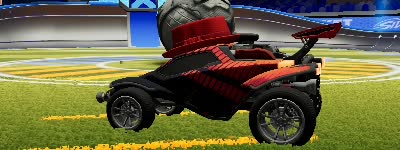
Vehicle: octane